【题型】填空题　【知识点】函数　【难度】easy
如图，点 $P$ 在反比例函数 $y = \frac{3}{x}$ 的图象上，且横坐标为 1，过点 $P$ 作两条坐标轴的平行线，与反比例函数 $y = \frac{k}{x} (k < 0)$ 的图象相交于点 $A$、$B$，且 $A$ 在第二象限，那么 $PA : PB$ 值为\_\_\_\_\_\_。

\vspace{0.5cm}

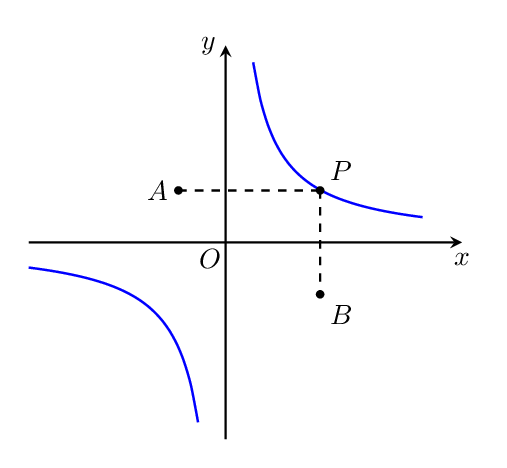
【解答】

\noindent \textbf{【答案】} $\dfrac{1}{3}$

\vspace{0.2cm}
\noindent \textbf{【分析】} 本题考查了反比例函数图象上点的坐标特征，求出线段$PA$，$PB$关于$k$的代数式是解答本题的关键．根据条件得到$P(1,3)$，继而得到$A\left(\dfrac{k}{3},3\right)$，$B(1,k)$，列出线段$PA$，$PB$关于$k$的代数式，代入求出比值即可．

\vspace{0.2cm}
\noindent \textbf{【详解】} 解：当$x=1$时，$y=\dfrac{3}{1}=3$，
$\therefore P(1,3)$，

$\because$过点$P$作两条坐标轴的平行线，与反比例函数$y=\dfrac{k}{x}(k<0)$的图象相交于点$A$、$B$，且$A$在第二象限，
$\therefore A\left(\dfrac{k}{3},3\right)$，$B(1,k)$

$\therefore PA=1-\dfrac{k}{3}=\dfrac{1}{3}(3-k)$，$PB=3-k$，

$\therefore PA:PB=\dfrac{1}{3}(3-k):(3-k)=\dfrac{1}{3}$．

故答案为：$\dfrac{1}{3}$．